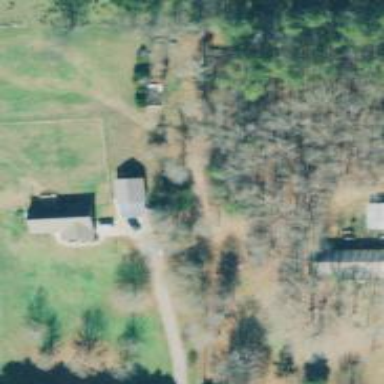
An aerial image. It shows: Driveway leading to service road.